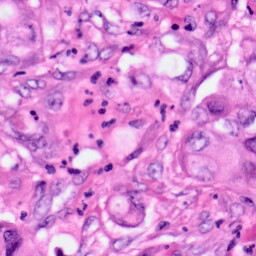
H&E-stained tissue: Pancreatic